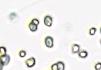
Label: Phaeocystis